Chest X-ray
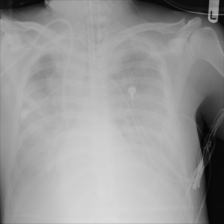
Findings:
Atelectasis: negative
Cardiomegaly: negative
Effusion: positive
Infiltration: negative
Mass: negative
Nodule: negative
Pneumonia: negative
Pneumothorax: negative
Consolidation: negative
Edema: negative
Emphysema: negative
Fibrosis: negative
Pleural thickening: negative
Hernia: negative